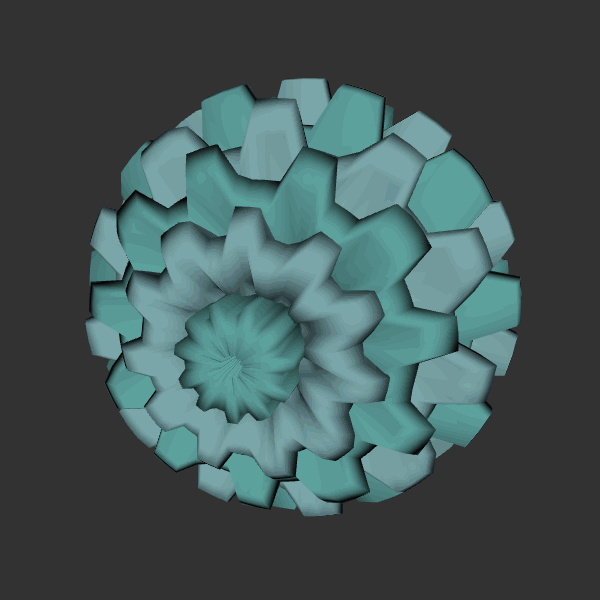
Background: dark